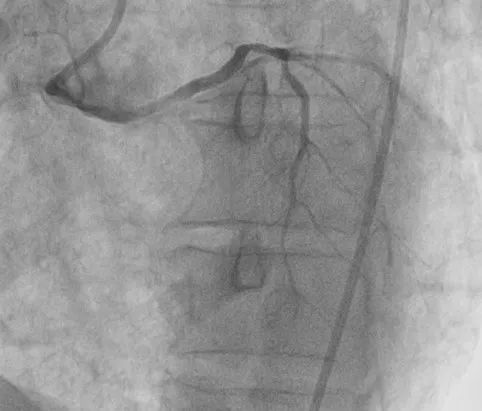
ECG showing negative T waves of epicardial ischemia of anterior topography.
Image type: radiology (x_ray)